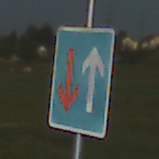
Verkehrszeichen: VorrangVorGegenverkehr
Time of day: MorningAfternoon
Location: Outdoor (Nature)
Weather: Clear
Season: NotSpecified
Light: Natural